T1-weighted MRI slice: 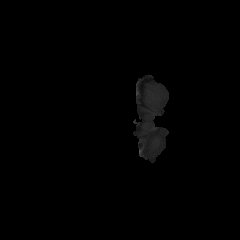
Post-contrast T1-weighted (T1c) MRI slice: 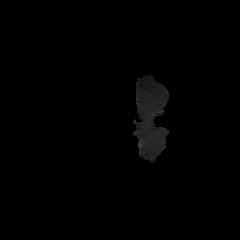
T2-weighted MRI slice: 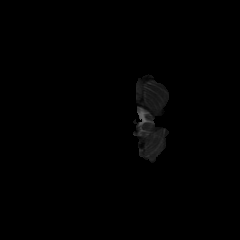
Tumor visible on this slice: no